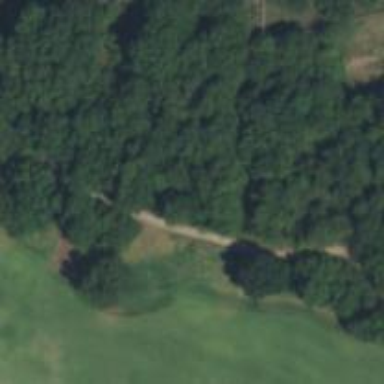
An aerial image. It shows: Path used for both walking and golf.